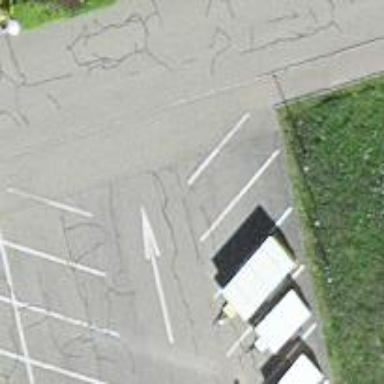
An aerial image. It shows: Bus stop with platform for public transport.